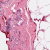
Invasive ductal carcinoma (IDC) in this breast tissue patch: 0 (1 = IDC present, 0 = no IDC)